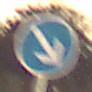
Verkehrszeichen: VorgeschriebeneVorbeifahrtRechts
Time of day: Night
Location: Outdoor (Suburban)
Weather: Clear
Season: NotSpecified
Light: Artificial